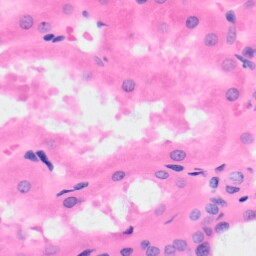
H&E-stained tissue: Kidney